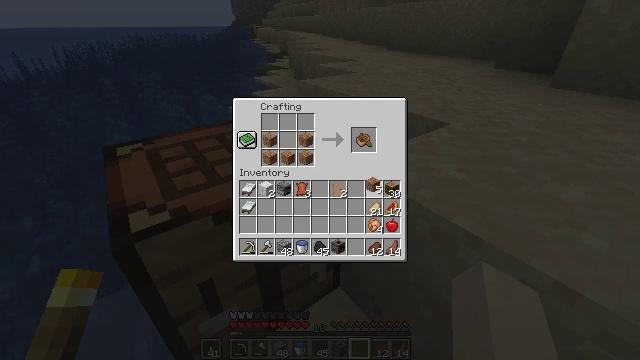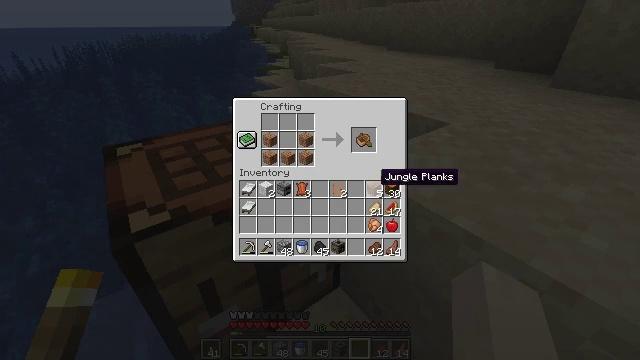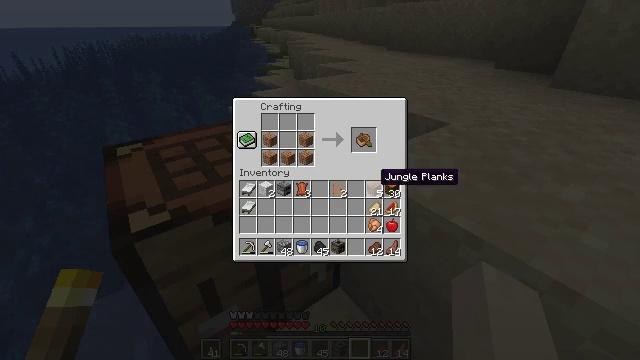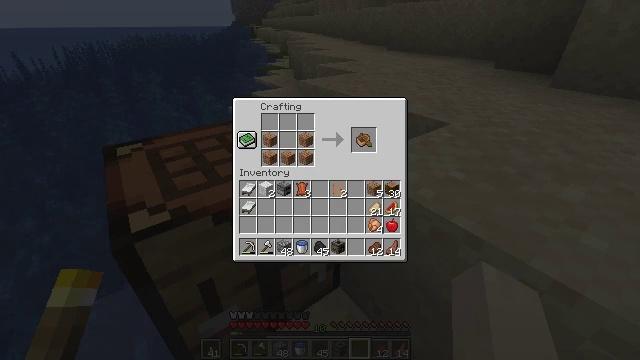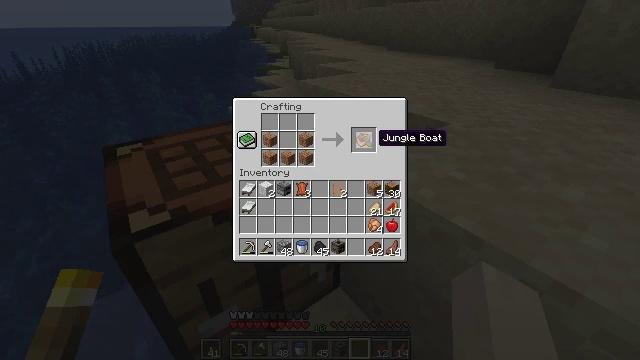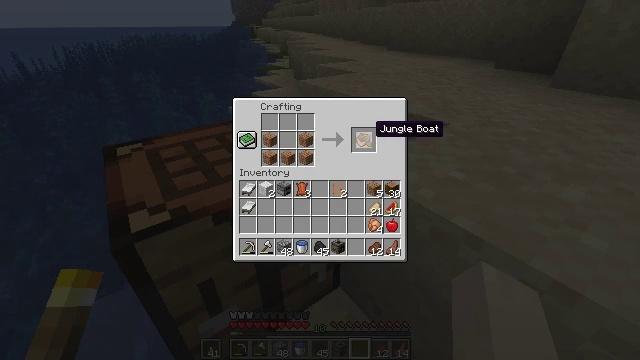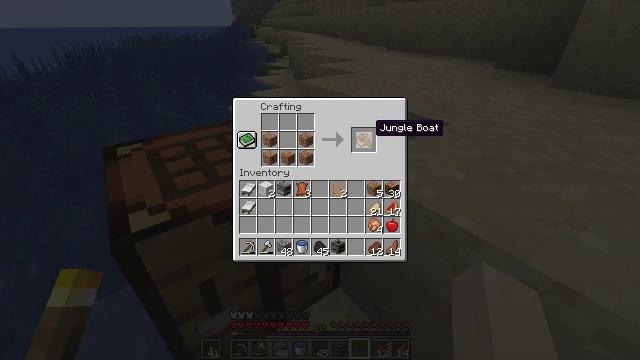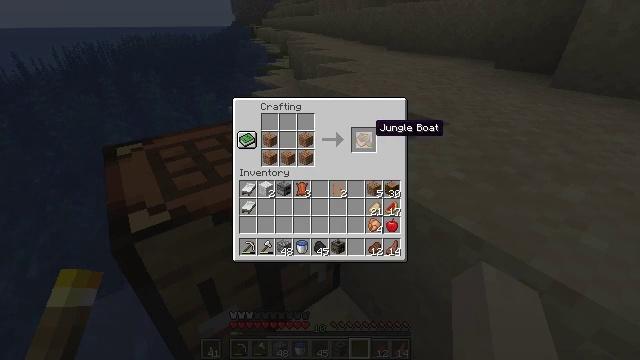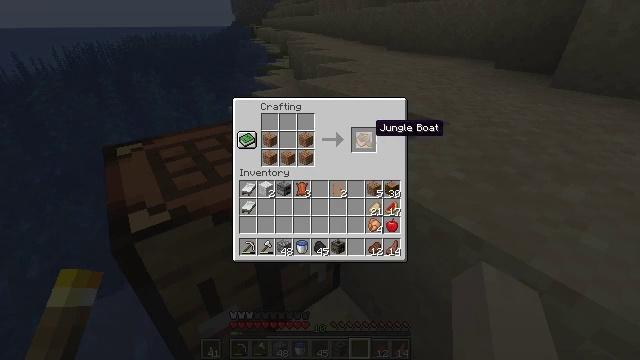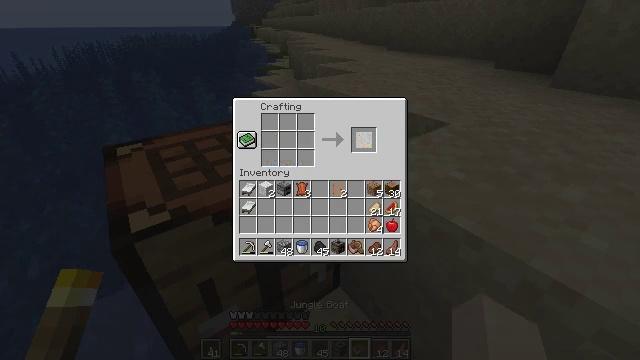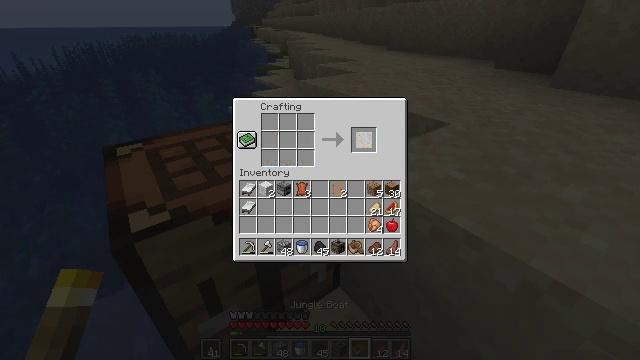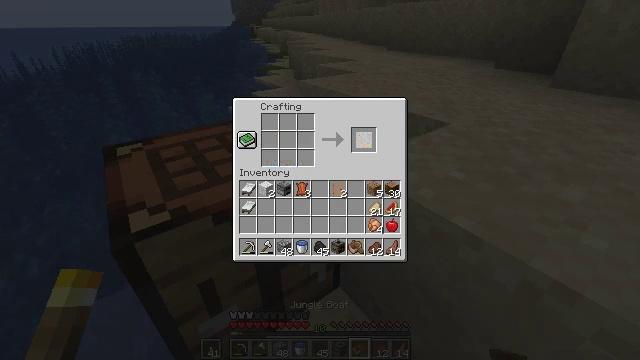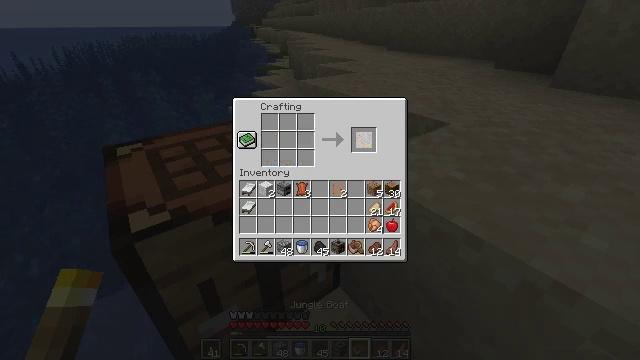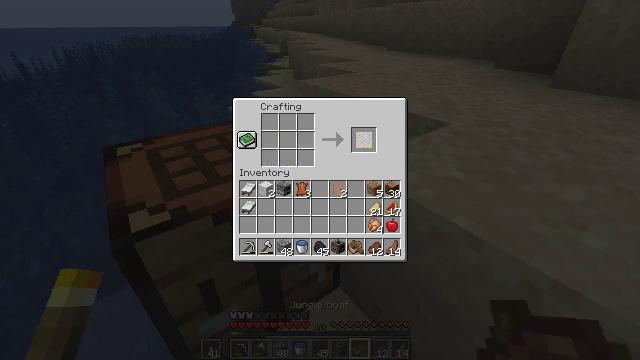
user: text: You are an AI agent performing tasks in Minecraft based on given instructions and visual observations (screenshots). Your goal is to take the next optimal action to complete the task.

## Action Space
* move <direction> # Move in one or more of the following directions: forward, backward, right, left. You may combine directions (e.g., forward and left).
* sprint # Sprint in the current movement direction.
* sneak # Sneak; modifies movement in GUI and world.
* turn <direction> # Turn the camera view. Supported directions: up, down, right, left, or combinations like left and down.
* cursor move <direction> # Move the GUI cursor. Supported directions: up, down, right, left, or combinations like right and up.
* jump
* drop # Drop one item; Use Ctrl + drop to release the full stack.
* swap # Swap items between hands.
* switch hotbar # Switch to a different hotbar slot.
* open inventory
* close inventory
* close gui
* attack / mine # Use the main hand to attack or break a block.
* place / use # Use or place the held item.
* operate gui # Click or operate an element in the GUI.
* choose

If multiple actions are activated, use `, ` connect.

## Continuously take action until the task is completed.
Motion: motion action
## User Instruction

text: Craft a jungle boat.
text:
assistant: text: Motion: no_op
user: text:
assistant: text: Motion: no_op
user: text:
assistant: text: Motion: sneak, cursor move up
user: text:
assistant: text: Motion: sneak, cursor move up
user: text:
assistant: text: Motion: sneak, cursor move up
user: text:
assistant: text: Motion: sneak
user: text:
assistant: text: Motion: sneak
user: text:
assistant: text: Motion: sneak
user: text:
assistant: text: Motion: sneak, operate gui
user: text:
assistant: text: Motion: sneak, operate gui
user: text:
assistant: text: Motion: sneak
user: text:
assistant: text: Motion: no_op
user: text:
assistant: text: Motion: no_op
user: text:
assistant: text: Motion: no_op